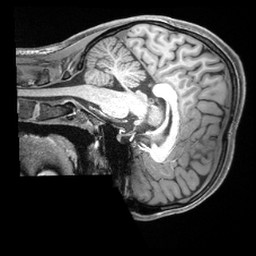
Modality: T1w
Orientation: sagittal
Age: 23
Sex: female
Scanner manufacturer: siemens
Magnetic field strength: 3 T
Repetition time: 2.4 s
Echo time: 0.00226 s